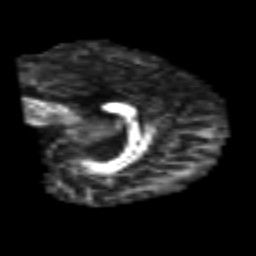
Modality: FA
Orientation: sagittal
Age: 25
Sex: male
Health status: healthy